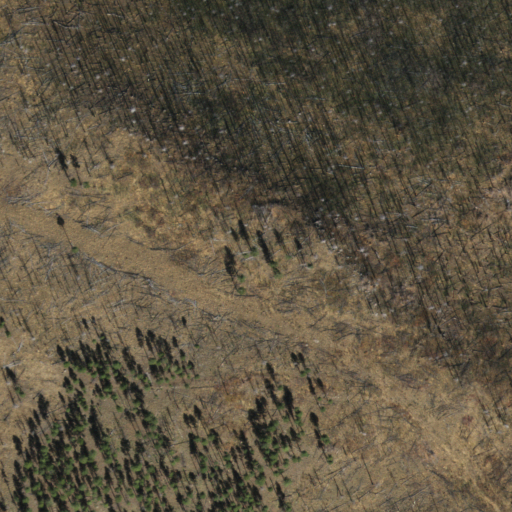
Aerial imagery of mountain in Arizona named Middle Mountain containing shrub and evergreen forest